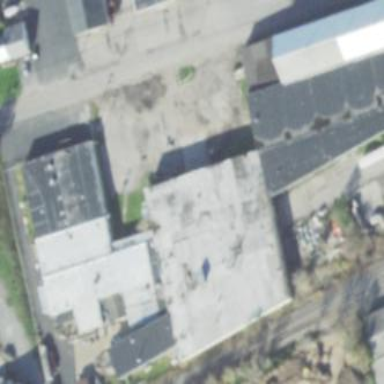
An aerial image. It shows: Warehouse.